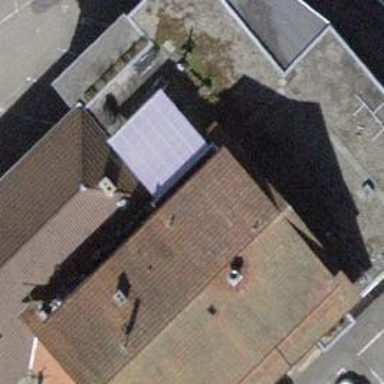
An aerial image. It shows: Restaurant.